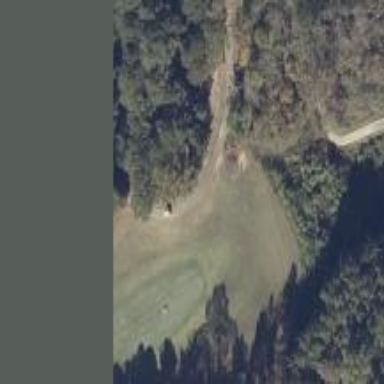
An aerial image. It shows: Rough grass area on golf course.